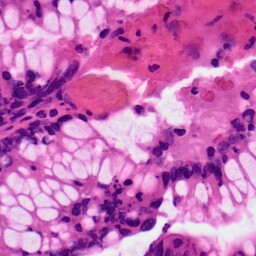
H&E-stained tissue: Colon